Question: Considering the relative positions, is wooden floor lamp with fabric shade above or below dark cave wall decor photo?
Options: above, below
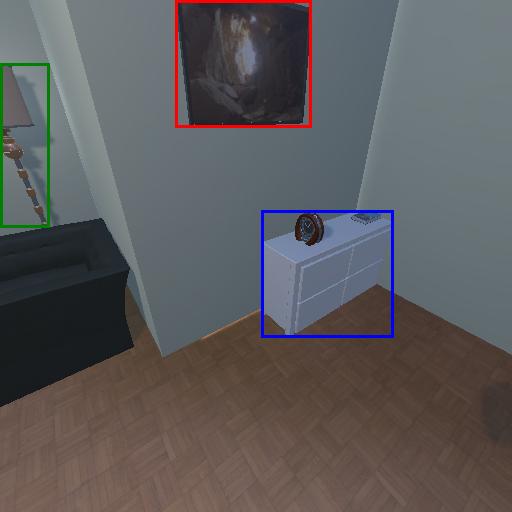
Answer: above